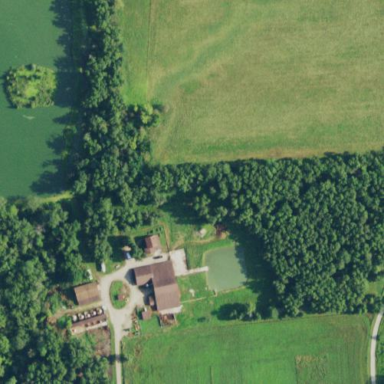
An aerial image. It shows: Farmyard area.